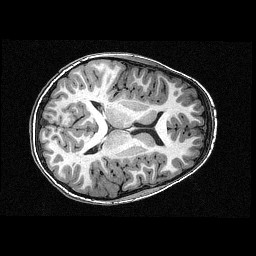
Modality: T1w
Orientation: axial
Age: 10
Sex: male
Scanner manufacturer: siemens
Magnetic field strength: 3 T
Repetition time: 2.3 s
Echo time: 0.00336 s